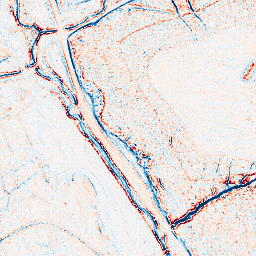
Category: edge_preserving
Decomposition family: anisotropic_diffusion
Decomposition parameters: iterations: 10
kappa: 30
gamma: 0.05
Upsampling method: bilinear
Upsampling parameters: scale: 4
Upsampling scale: 4